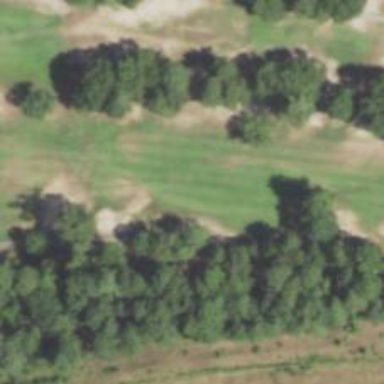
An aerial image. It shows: Golf hole.